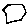
Label: hexagon